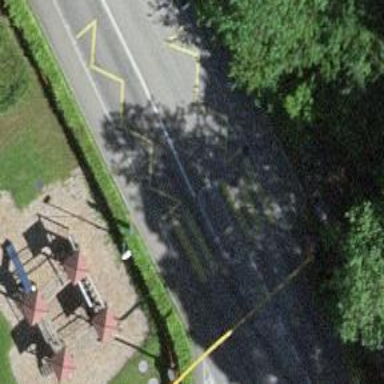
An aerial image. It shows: Uncontrolled zebra crossing on the road.